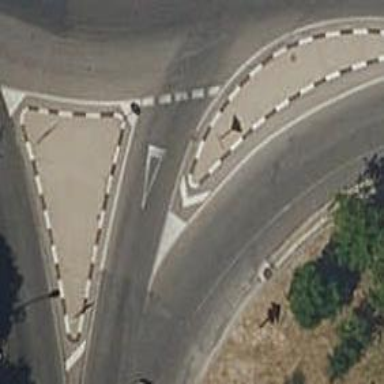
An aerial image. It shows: Road with "give way" sign.